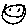
Label: smiley face